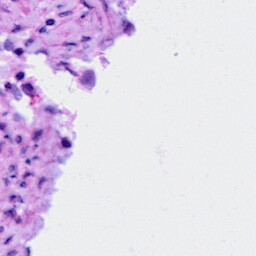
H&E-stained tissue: Ovarian